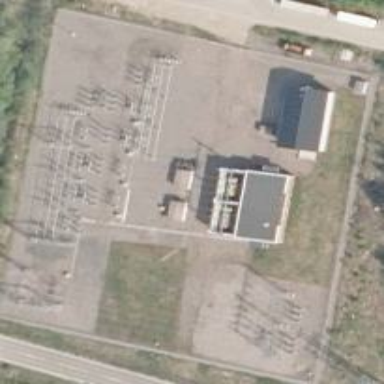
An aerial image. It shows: Fence surrounds transmission level power substation.